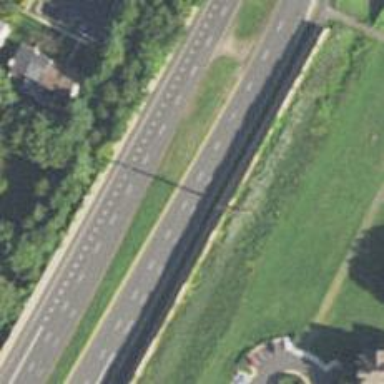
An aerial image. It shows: Asphalt trunk highway classified as expressway.